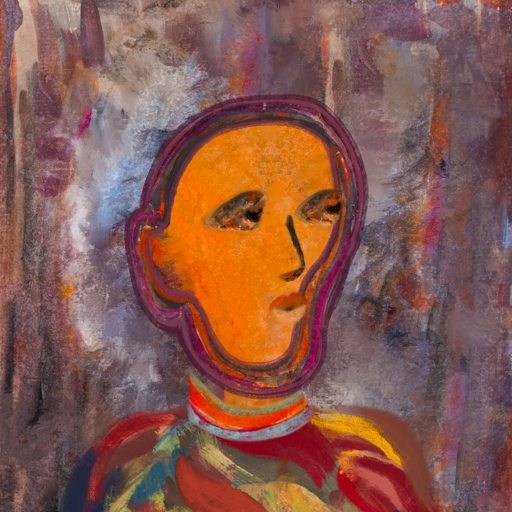
Background: Hypocrite, Head And Neck Side: Hypocrite_w_Hair, Face Side: Gypsy_Queen, Bust: Mother_And_Son_Son, Hair Side: Blank, Head Accessory: Blank, Second Necklace: Blank, Necklace: Sisters, Baby: Blank